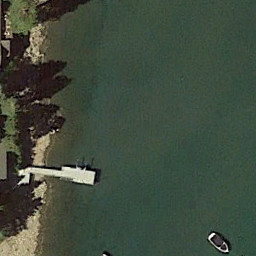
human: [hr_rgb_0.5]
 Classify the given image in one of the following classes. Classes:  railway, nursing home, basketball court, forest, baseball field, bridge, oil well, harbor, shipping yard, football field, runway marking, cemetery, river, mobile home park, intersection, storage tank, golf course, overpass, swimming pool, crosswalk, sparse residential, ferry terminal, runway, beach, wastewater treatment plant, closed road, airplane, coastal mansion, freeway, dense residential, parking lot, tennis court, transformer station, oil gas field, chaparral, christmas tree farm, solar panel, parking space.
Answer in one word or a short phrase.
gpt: ferry terminal